Question: I have added an UILabel to a custom cell's contentView. I met with a strange side effect. On the right border there is a gray edge. I don't know why. I just added an ordinary UILabel, I have done nothing else.
'''
UILabel *label = [[UILabel alloc] initWithFrame:CGRectZero];
label.text = @"value1";
label.textAlignment = UITextAlignmentCenter;
[self.contentView addSubview:label];
- (void)layoutSubviews
{
UILabel *label = [self.contentView.subviews objectAtIndex:i];
label.frame = CGRectMake(...);
}
'''

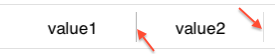
Answer: I don't know the reason, but the solution is to get rid of that gray edge to set the background color of the cell to clearColor.
> label.backgroundColor = [UIColor clearColor];